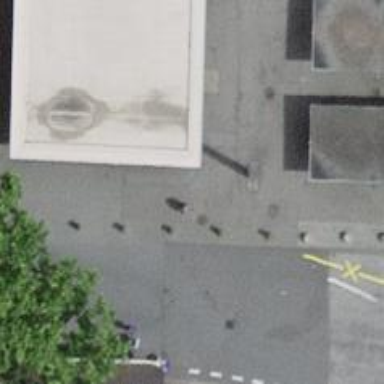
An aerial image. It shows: Bollard.